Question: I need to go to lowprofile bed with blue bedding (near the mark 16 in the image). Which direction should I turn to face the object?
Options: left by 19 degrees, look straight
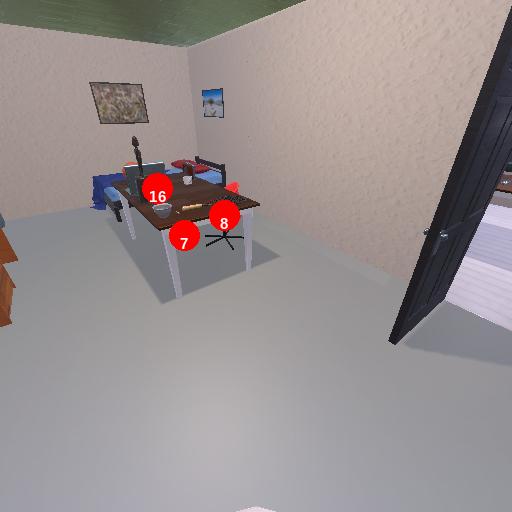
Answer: left by 19 degrees